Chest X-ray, AP view. Patient: 32 years old, sex M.
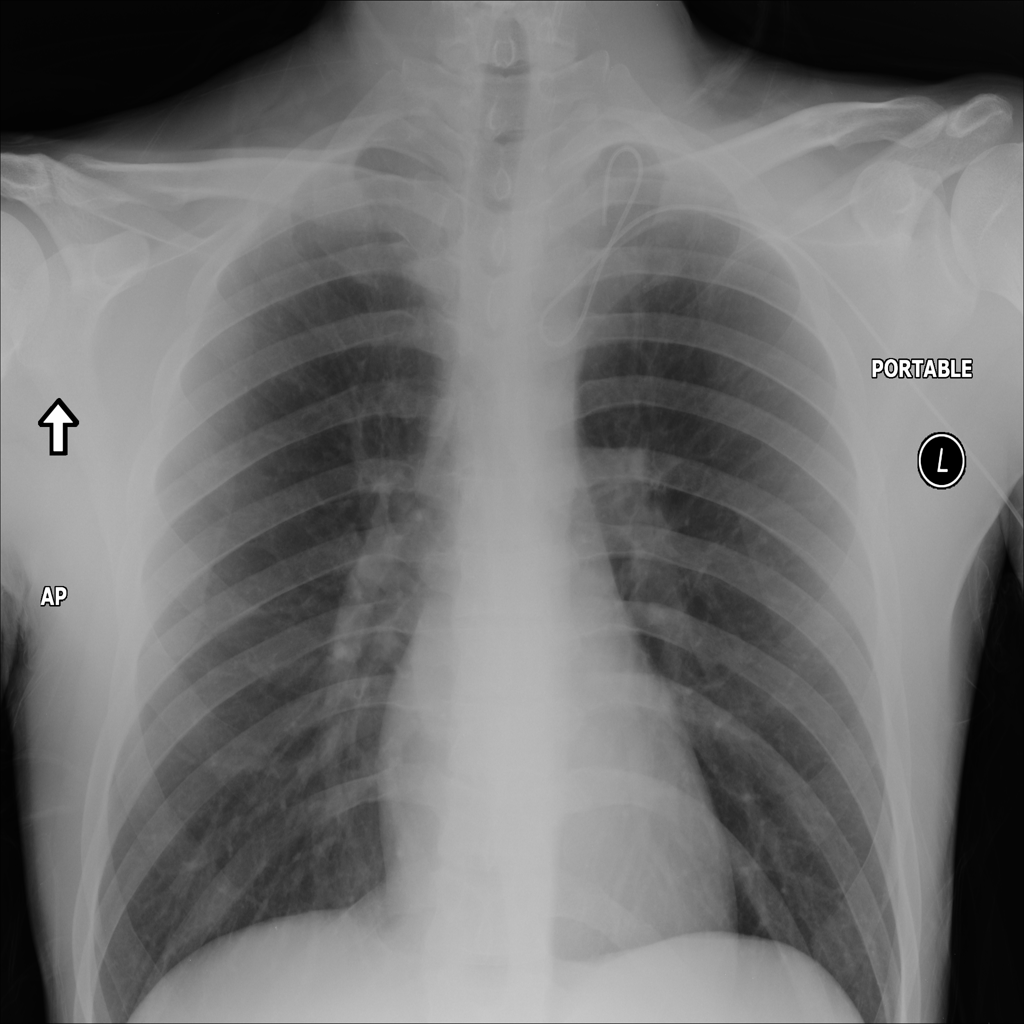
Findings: No Finding